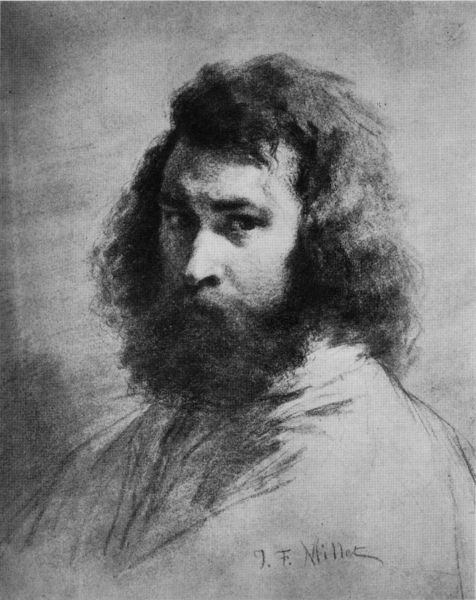
Titel: Selbstportrait
Künstler: Jean François Millet
Standort: Paris
Institution: Louvre, Cabinet des Dessins
Schlagwörter: dunkel, gemälde, kopf, mann, schatten, weiß, frisur, grau, haar, hell, hintergrund, kreide, licht, mund, nase, profil, schwarz, skizze, stirn, zeichnung, blick, anzug, bart, hemd, jacke, jung, augen, bärtig, gesicht, kleidung, kragen, lang, vollbart, bildnis, portrait, porträt, signatur, haare, mantel, sitzend, augenbrauen, england, locken, ohren, poträt, schulter, schultern, müller, schrift, wangen, papier, ruhe, düster, studie, schattierung, signiert, amerika, brauen, augenbraue, revers, selbstporträt, striche, tusche, alter, linie, kohle, schwarz-weiss, schraffur, radierung, stich, künstler, dreiviertel, strich, selbstbildnis, wirr, bleistift, kohlezeichnung, stift, unvollendet, selbstportrait, halbprofil, oberteil, dunkle haare, unfertig, sprechend, struppig, jing, schwarzwei, mittleres alter, verwischen, millet, bärtiger, schulterlang, rauschebart, forschend, signstur, seiltich, miller, j.f. müller, portrait mann bart schatten, porteät, j.f. millet, j. f., augebnbrauen, j.f.miller